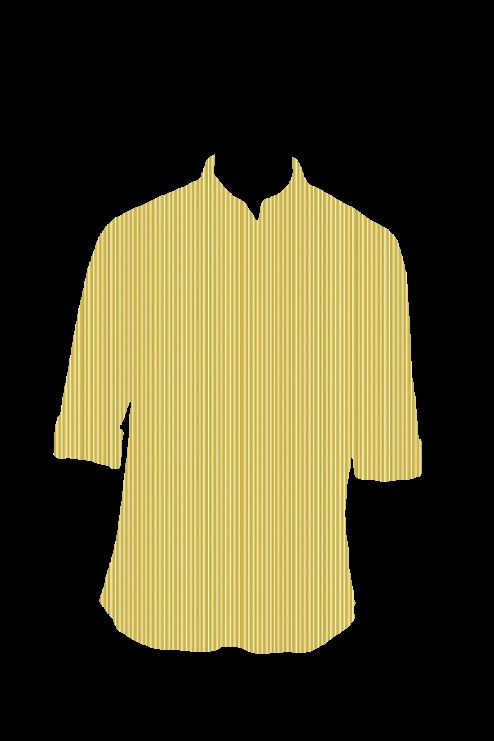
golden yellow stripe tee